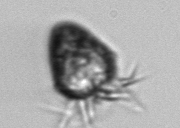
Label: Ciliophora